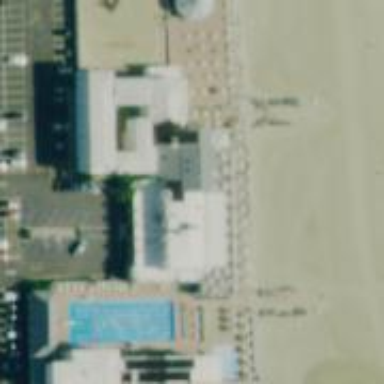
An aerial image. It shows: Beach resort area for leisure.